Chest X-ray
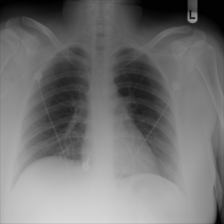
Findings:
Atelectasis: negative
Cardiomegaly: negative
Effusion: negative
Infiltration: negative
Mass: negative
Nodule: negative
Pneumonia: negative
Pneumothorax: negative
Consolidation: negative
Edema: negative
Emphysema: negative
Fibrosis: negative
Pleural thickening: negative
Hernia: negative